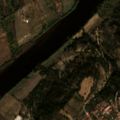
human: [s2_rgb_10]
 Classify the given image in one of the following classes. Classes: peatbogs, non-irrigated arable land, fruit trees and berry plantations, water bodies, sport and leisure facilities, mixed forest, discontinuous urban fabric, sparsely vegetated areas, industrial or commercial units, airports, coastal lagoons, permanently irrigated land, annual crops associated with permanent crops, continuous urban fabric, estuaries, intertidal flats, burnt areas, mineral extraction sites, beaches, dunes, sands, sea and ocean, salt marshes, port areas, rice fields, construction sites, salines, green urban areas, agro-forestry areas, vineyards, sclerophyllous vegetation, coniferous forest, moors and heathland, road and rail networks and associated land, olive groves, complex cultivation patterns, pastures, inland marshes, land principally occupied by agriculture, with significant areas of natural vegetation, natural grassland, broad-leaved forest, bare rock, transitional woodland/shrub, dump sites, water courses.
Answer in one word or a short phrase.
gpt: discontinuous urban fabric, permanently irrigated land, olive groves, complex cultivation patterns, land principally occupied by agriculture, with significant areas of natural vegetation, mixed forest, water courses